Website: walmart
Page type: address-validator
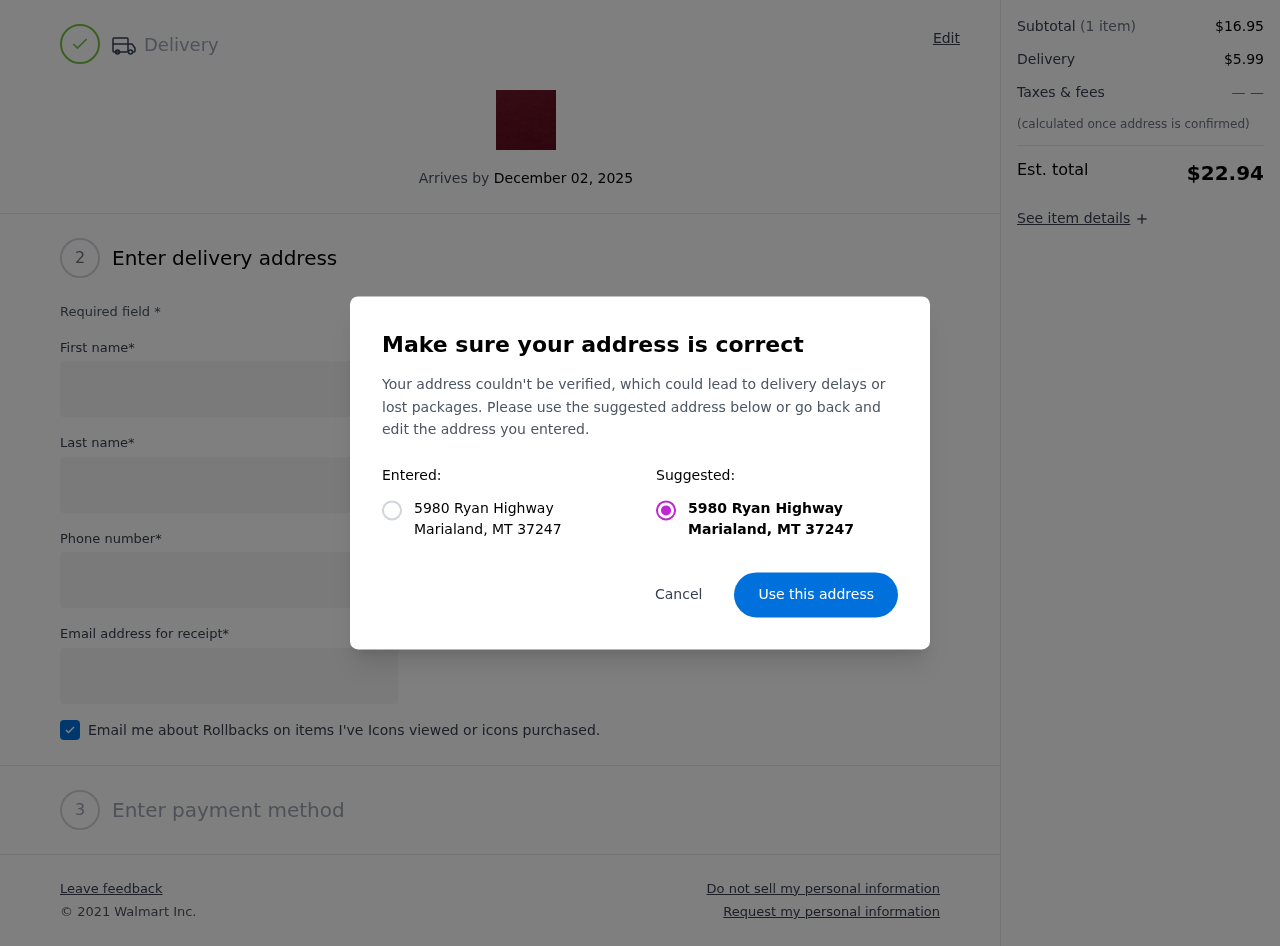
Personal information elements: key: PII_CITY
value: Marialand
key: PII_POSTCODE
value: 37247
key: PII_STATE_ABBR
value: MT
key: PII_STREET
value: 5980 Ryan Highway
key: PII_FIRSTNAME
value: Christopher
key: PII_LASTNAME
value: Graves
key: PII_STREET2
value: Apt. 666
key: PII_PHONE
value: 3067410740
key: PII_EMAIL
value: christopher_graves@hotmail.com
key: PII_POSTCODE_FULL
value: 37247
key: PII_POSTCODE_NUMERIC
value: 37247
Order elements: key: ORDER_DELIVERY_DATE
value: December 02, 2025
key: ORDER_SUBTOTAL
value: $16.95
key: ORDER_SHIPPING_COST
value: $5.99
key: ORDER_TOTAL
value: $22.94